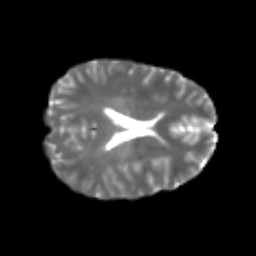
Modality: T2w
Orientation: axial
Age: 21
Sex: female
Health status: healthy
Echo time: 0.074 s